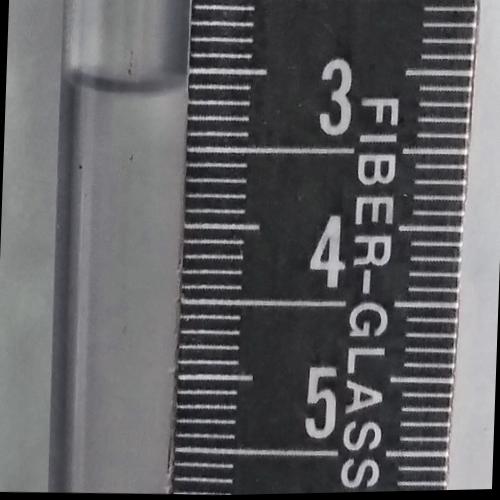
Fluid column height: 3.1 cm